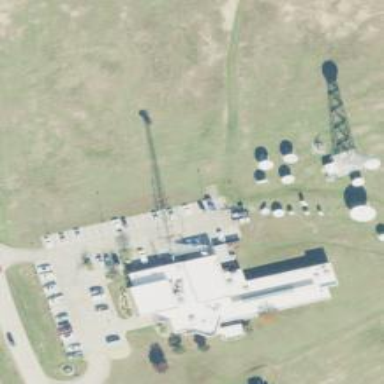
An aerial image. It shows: Man-made mast used for communication purposes.